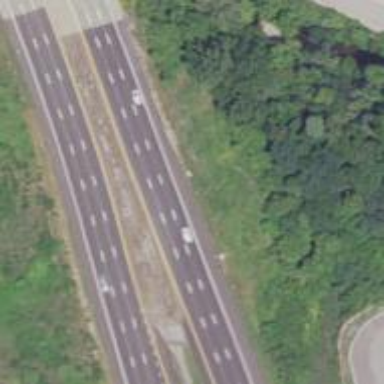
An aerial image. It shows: Asphalt road classified as trunk highway.